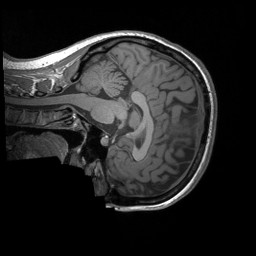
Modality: T1w
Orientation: sagittal
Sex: female
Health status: ill
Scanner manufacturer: siemens
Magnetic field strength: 3 T
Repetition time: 1.66 s
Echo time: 0.00254 s